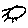
Label: sun